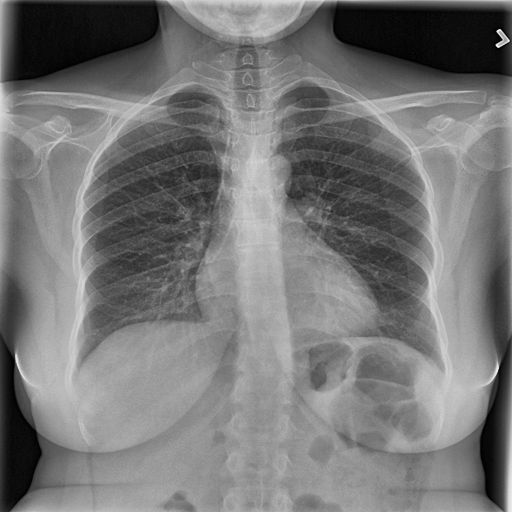
Finding: NORMAL